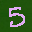
Label: 5